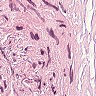
Metastatic tissue present: no